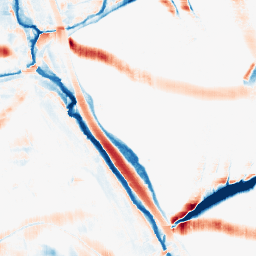
Category: morphological
Decomposition family: morphological_square
Decomposition parameters: operation: average
size: 20
Upsampling method: bicubic
Upsampling parameters: scale: 8
Upsampling scale: 8